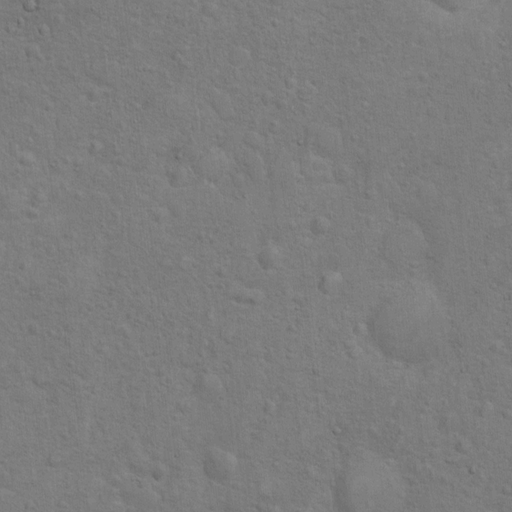
Classes present: Background